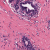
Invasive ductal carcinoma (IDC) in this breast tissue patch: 0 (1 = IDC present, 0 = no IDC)